Chest X-ray:
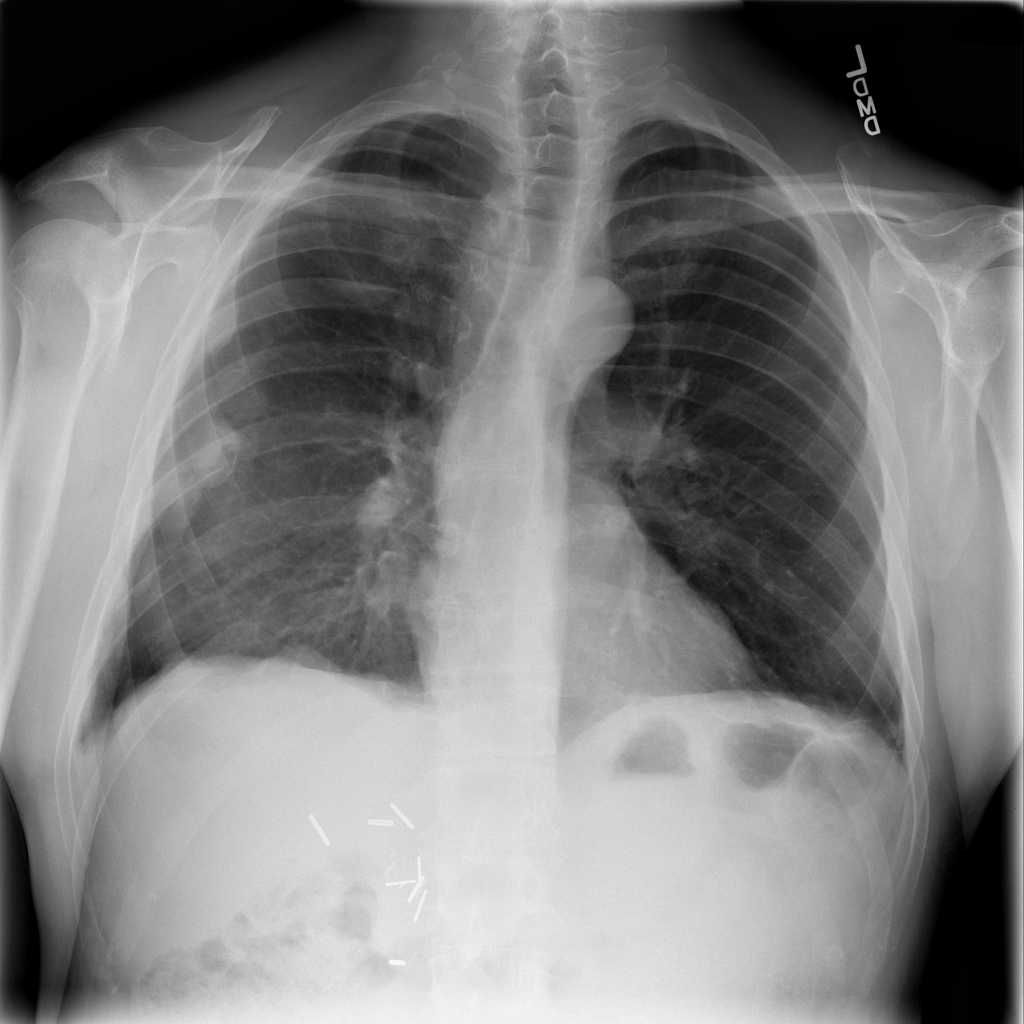
Findings: Consolidation, Mass, Atelectasis
No abnormal finding: no